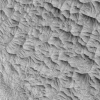
Atmospheric dust classification: not_dusty